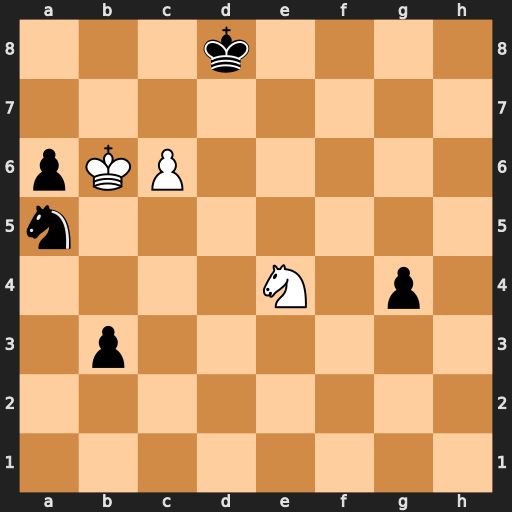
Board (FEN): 3k4/8/pKP5/n7/4N1p1/1p6/8/8
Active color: w
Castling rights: -
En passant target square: -
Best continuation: c7+ Kd7 Nd6 Kxd6 c8=Q